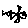
Label: fish